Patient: sex M, age 75
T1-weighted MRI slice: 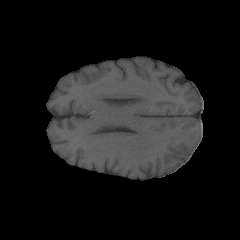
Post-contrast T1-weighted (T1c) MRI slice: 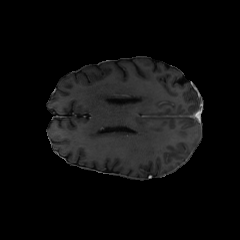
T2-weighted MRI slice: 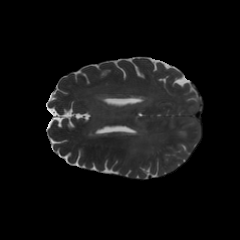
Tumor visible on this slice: yes
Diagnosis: Glioblastoma, IDH-wildtype
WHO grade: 4